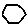
Label: hexagon